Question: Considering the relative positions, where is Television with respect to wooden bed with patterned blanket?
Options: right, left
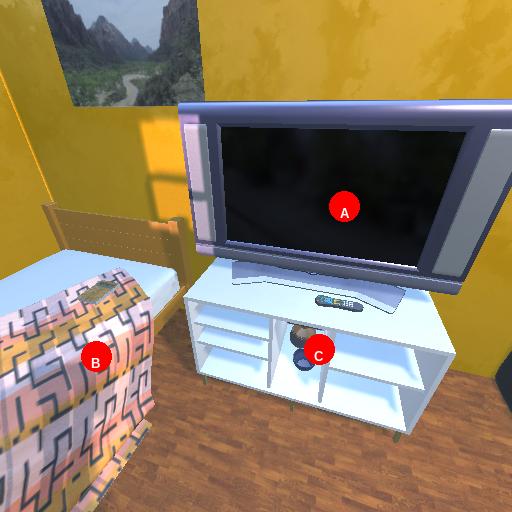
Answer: right